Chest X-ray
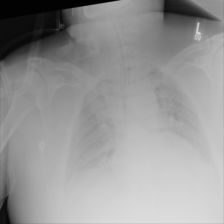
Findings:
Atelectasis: negative
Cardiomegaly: negative
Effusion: negative
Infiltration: negative
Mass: negative
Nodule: negative
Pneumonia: negative
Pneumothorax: negative
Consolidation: negative
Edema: negative
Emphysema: negative
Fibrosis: negative
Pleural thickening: negative
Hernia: negative